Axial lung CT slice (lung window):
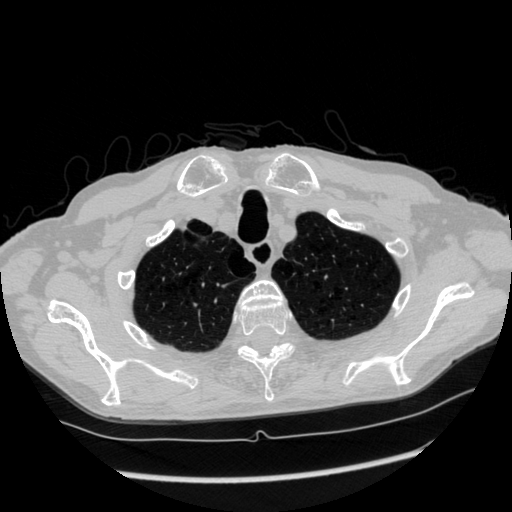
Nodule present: no